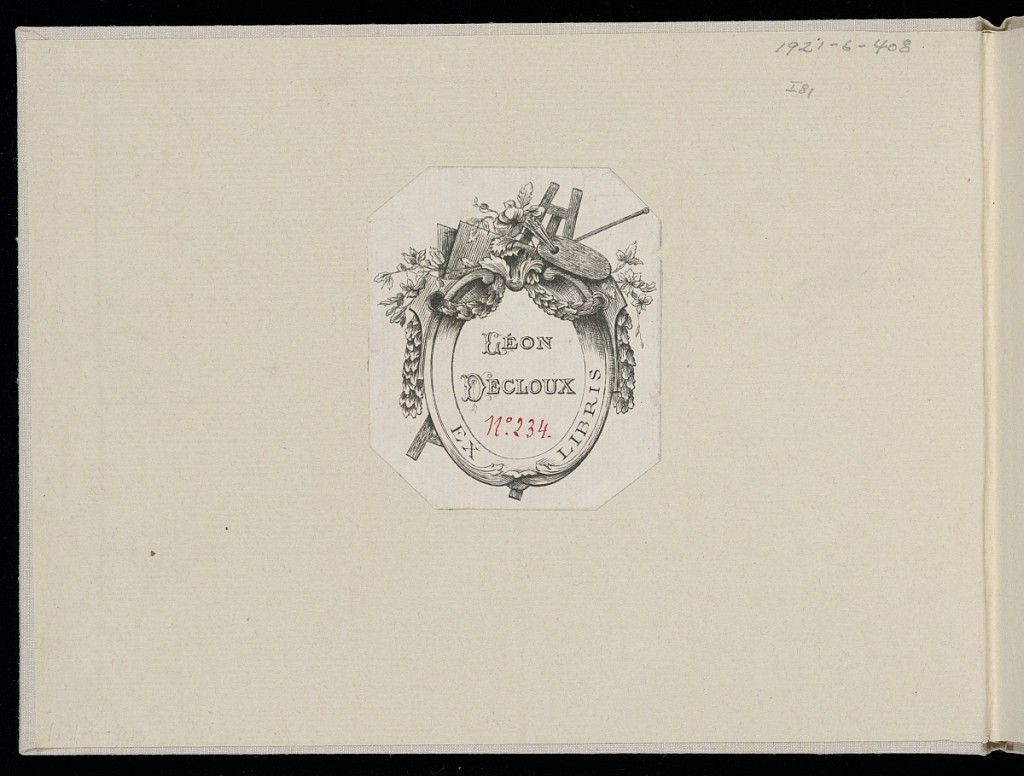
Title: Album of Designs for Gun Parts and Ornament
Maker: C. Jacquinet, French, active 1650 – 1660
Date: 1657–60
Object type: Album
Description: Album containing two series of designs for gun parts and ornament by printmaker C. Jacquinet, along with two interior views relating to the work of gunmakers with the names of Parisian gunmakers surrounding the scenes. The ornament features grotesques, mascarons (masks), figures, scenes, military trophies, flowers, and scrolling foliate. The plates are numbered and signed.